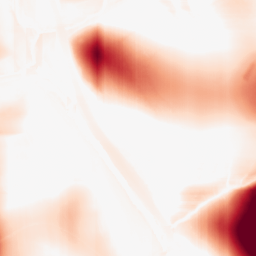
Category: morphological
Decomposition family: rolling_ball
Decomposition parameters: radius: 50
Upsampling method: quintic
Upsampling parameters: scale: 4
Upsampling scale: 4